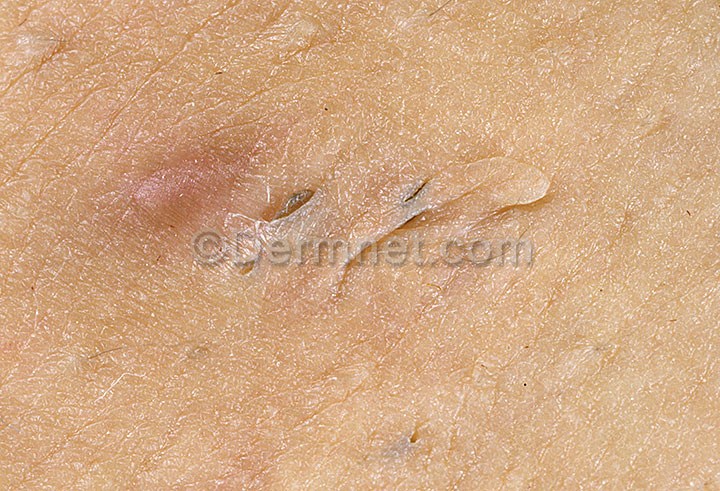
Disease: Acne and Rosacea Photos